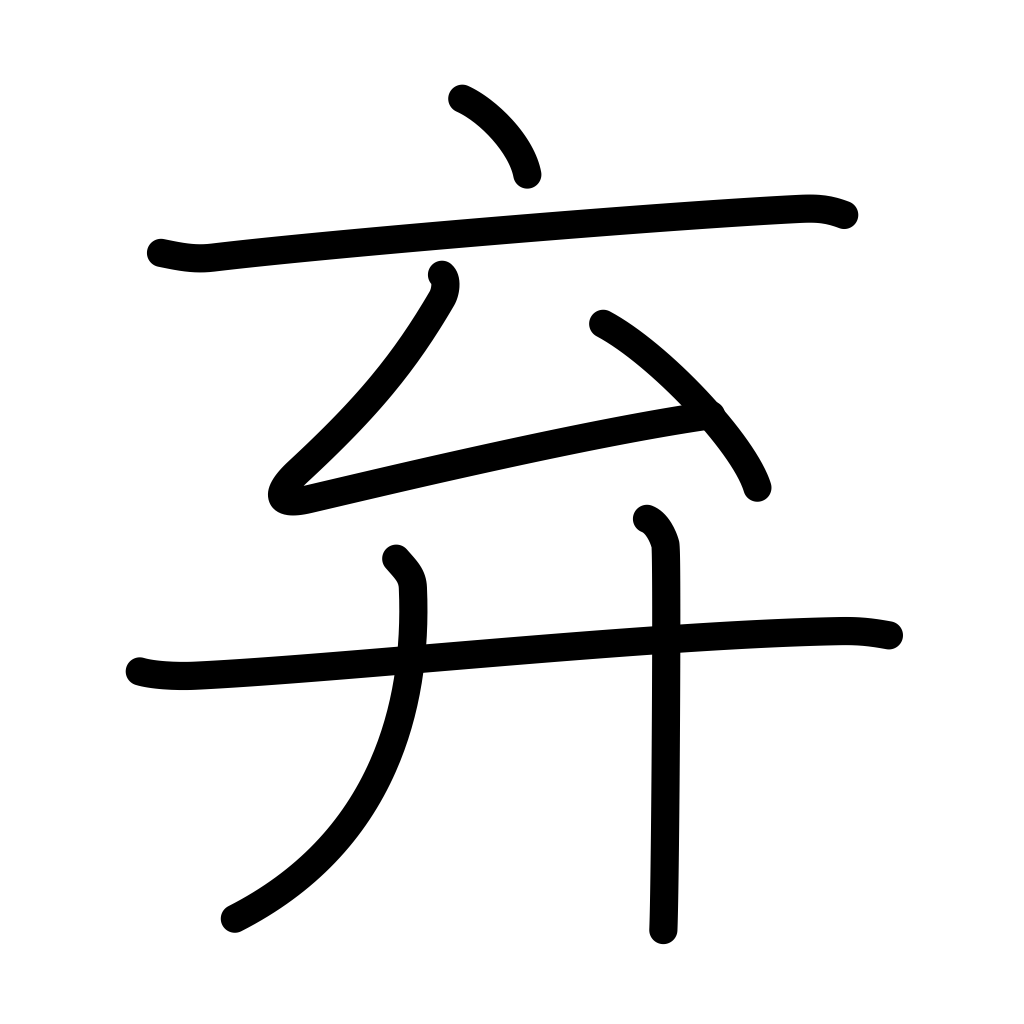
Meaning: reject, abandon, discard